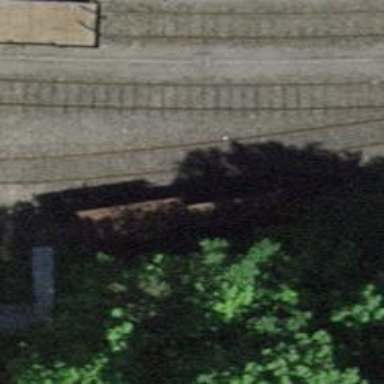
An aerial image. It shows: Single railway spur track.